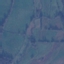
Land use / land cover: Pasture